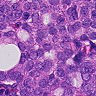
Metastatic tissue present: yes